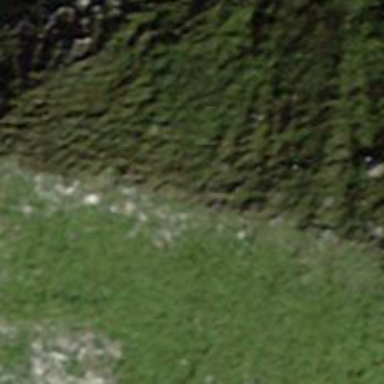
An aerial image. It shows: Cliff in nature.